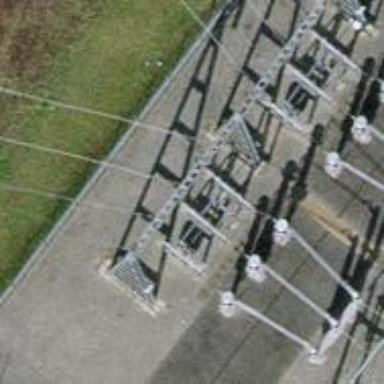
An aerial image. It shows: Power line in the image.